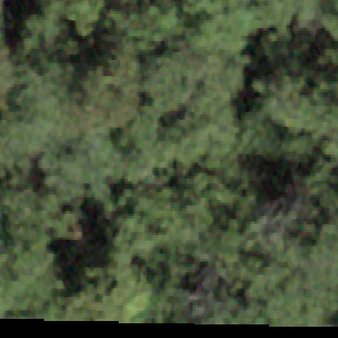
Label: other